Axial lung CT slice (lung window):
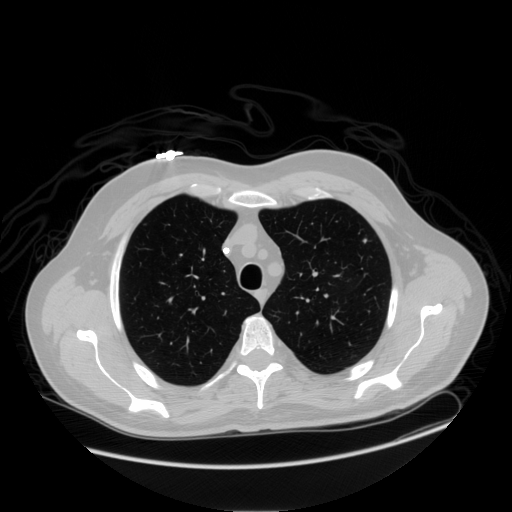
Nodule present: no